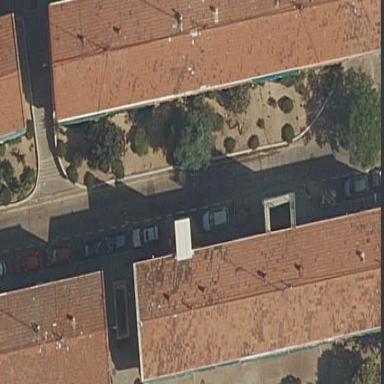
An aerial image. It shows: Building.